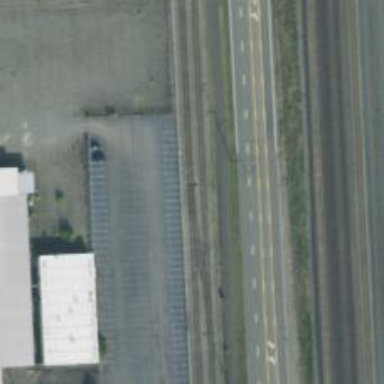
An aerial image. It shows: Railway siding for service.